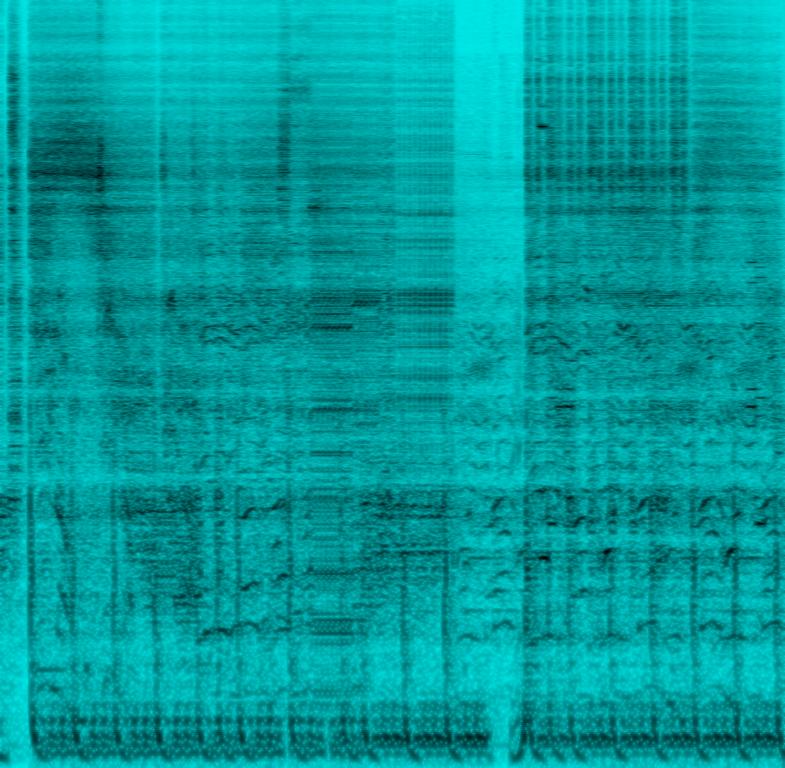
This song is full of electronic, percussive noises and effects. A kick is playing on every beat with some sharp hits. A bass is playing along with the kick. Male voice samples with delay can be heart to spice up the mix. This song may be playing at a rave in the woods.